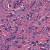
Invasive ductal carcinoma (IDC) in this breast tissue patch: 1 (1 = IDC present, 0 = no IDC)